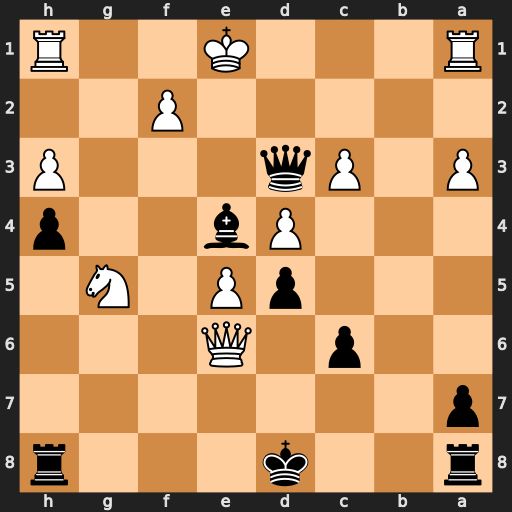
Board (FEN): r2k3r/p7/2p1Q3/3pP1N1/3Pb2p/P1Pq3P/5P2/R3K2R
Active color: b
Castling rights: KQ
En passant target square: -
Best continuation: Qxc3+ Kf1 Qxa1+